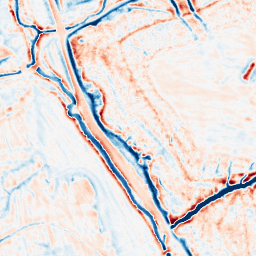
Category: edge_preserving
Decomposition family: bilateral
Decomposition parameters: d: 15
sigma_color: 50
sigma_space: 50
Upsampling method: bilinear
Upsampling parameters: scale: 4
Upsampling scale: 4